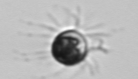
Label: Balanion